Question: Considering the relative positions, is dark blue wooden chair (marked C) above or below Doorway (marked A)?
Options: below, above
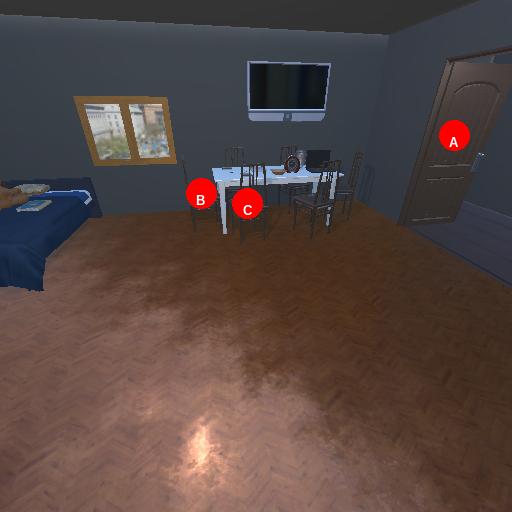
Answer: below